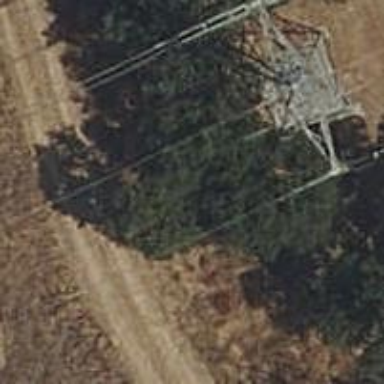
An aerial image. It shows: Power tower.